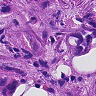
Metastatic tissue present: yes